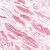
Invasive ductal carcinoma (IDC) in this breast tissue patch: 0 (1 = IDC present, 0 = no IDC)